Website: macys
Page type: cross-sells
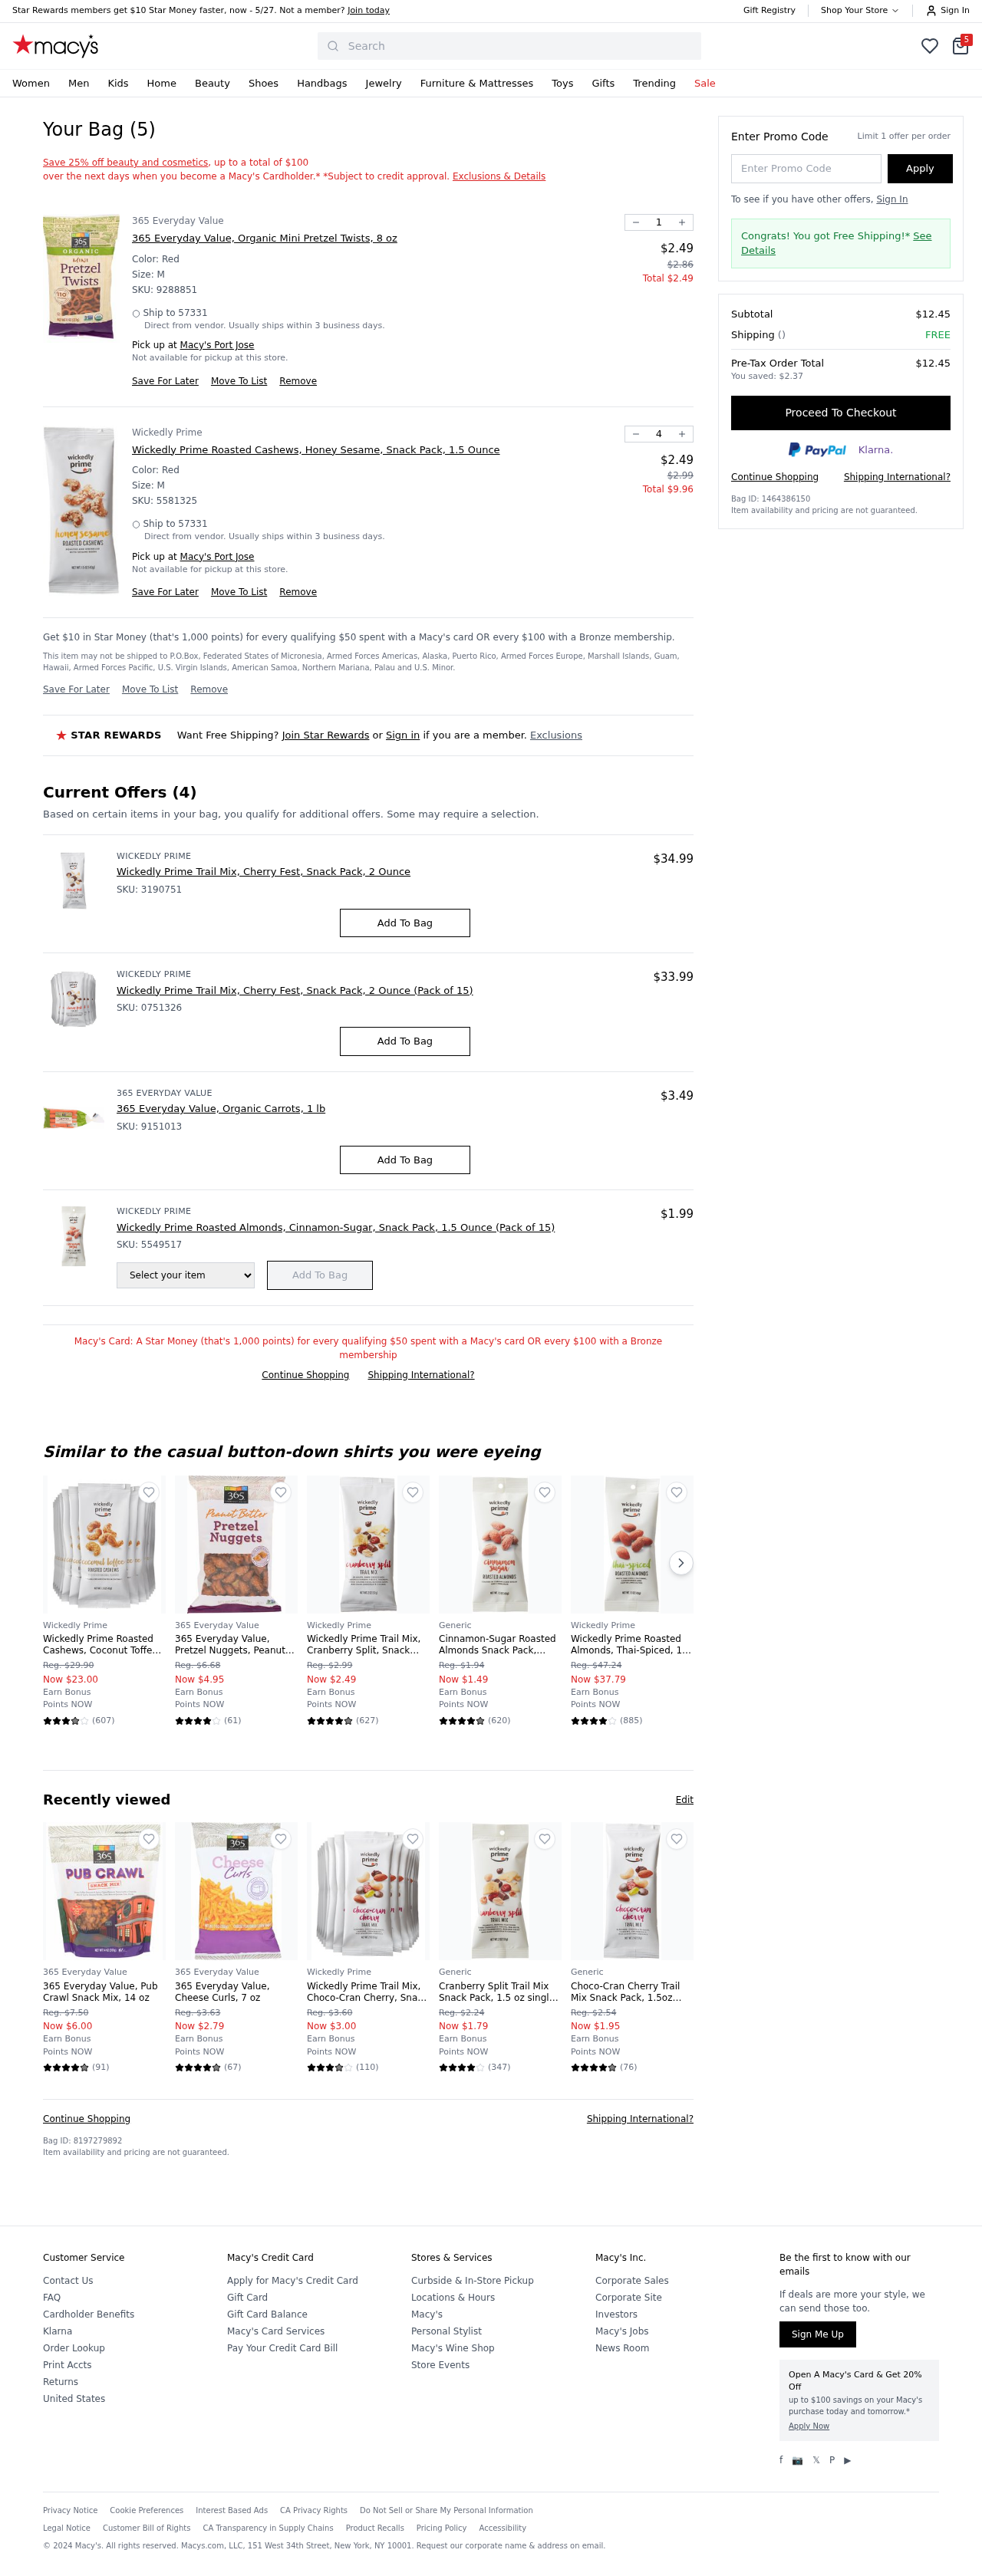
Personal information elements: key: PII_CITY
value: Port Jose
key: PII_POSTCODE
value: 57331
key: PII_PROMO_CODE
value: WELCOME50
Product elements: key: PRODUCT10_BRAND
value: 365 Everyday Value
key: PRODUCT10_NAME
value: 365 Everyday Value, Pub Crawl Snack Mix, 14 oz
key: PRODUCT10_NUM_RATINGS
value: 91
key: PRODUCT10_PRICE
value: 6
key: PRODUCT10_RATING
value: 4.6
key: PRODUCT11_BRAND
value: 365 Everyday Value
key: PRODUCT11_NAME
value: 365 Everyday Value, Cheese Curls, 7 oz
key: PRODUCT11_NUM_RATINGS
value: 67
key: PRODUCT11_PRICE
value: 2.79
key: PRODUCT11_RATING
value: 4.7
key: PRODUCT12_BRAND
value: Wickedly Prime
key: PRODUCT12_NAME
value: Wickedly Prime Trail Mix, Choco-Cran Cherry, Snack Pack, 2 Ounce (Pack of 15)
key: PRODUCT12_NUM_RATINGS
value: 110
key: PRODUCT12_PRICE
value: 3
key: PRODUCT12_RATING
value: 3.6
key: PRODUCT13_BRAND
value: Generic
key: PRODUCT13_NAME
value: Cranberry Split Trail Mix Snack Pack, 1.5 oz single serve (Pack of 300)
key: PRODUCT13_NUM_RATINGS
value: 347
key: PRODUCT13_PRICE
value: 1.79
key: PRODUCT13_RATING
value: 4.4
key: PRODUCT14_BRAND
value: Generic
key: PRODUCT14_NAME
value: Choco-Cran Cherry Trail Mix Snack Pack, 1.5oz single serve (Pack of 300)
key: PRODUCT14_NUM_RATINGS
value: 76
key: PRODUCT14_PRICE
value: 1.95
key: PRODUCT14_RATING
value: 4.8
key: PRODUCT15_BRAND
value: Wickedly Prime
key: PRODUCT15_NAME
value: Wickedly Prime Trail Mix, Cherry Fest, Snack Pack, 2 Ounce
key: PRODUCT15_PRICE
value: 34.99
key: PRODUCT16_BRAND
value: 365 Everyday Value
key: PRODUCT16_NAME
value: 365 Everyday Value, Organic Carrots, 1 lb
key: PRODUCT16_PRICE
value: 3.49
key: PRODUCT1_BRAND
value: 365 Everyday Value
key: PRODUCT1_NAME
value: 365 Everyday Value, Organic Mini Pretzel Twists, 8 oz
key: PRODUCT1_PRICE
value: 2.49
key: PRODUCT1_QUANTITY
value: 1
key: PRODUCT2_BRAND
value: Wickedly Prime
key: PRODUCT2_NAME
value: Wickedly Prime Roasted Cashews, Honey Sesame, Snack Pack, 1.5 Ounce
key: PRODUCT2_PRICE
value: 2.49
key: PRODUCT2_QUANTITY
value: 4
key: PRODUCT3_BRAND
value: Wickedly Prime
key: PRODUCT3_NAME
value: Wickedly Prime Trail Mix, Cherry Fest, Snack Pack, 2 Ounce (Pack of 15)
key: PRODUCT3_PRICE
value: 33.99
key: PRODUCT4_BRAND
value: Wickedly Prime
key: PRODUCT4_NAME
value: Wickedly Prime Roasted Almonds, Cinnamon-Sugar, Snack Pack, 1.5 Ounce (Pack of 15)
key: PRODUCT4_PRICE
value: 1.99
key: PRODUCT5_BRAND
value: Wickedly Prime
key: PRODUCT5_NAME
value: Wickedly Prime Roasted Cashews, Coconut Toffee, Snack Pack, 1.5 Ounce (Pack of 15)
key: PRODUCT5_NUM_RATINGS
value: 607
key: PRODUCT5_PRICE
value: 23
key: PRODUCT5_RATING
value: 3.8
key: PRODUCT6_BRAND
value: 365 Everyday Value
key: PRODUCT6_NAME
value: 365 Everyday Value, Pretzel Nuggets, Peanut Butter, 10 oz
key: PRODUCT6_NUM_RATINGS
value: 61
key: PRODUCT6_PRICE
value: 4.95
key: PRODUCT6_RATING
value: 4.2
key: PRODUCT7_BRAND
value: Wickedly Prime
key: PRODUCT7_NAME
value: Wickedly Prime Trail Mix, Cranberry Split, Snack Pack, 2 Ounce
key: PRODUCT7_NUM_RATINGS
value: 627
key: PRODUCT7_PRICE
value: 2.49
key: PRODUCT7_RATING
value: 4.7
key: PRODUCT8_BRAND
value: Generic
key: PRODUCT8_NAME
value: Cinnamon-Sugar Roasted Almonds Snack Pack, 1.5oz single serve (Pack of 300)
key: PRODUCT8_NUM_RATINGS
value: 620
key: PRODUCT8_PRICE
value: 1.49
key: PRODUCT8_RATING
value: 4.5
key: PRODUCT9_BRAND
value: Wickedly Prime
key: PRODUCT9_NAME
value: Wickedly Prime Roasted Almonds, Thai-Spiced, 1.5 Ounce (Pack of 15)
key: PRODUCT9_NUM_RATINGS
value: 885
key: PRODUCT9_PRICE
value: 37.79
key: PRODUCT9_RATING
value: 4
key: PRODUCT1_SKU
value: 9288851
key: PRODUCT1_ORIGINAL_PRICE
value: $2.86
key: PRODUCT1_TOTAL
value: $2.49
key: PRODUCT2_SKU
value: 5581325
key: PRODUCT2_ORIGINAL_PRICE
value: $2.99
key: PRODUCT2_TOTAL
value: $9.96
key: PRODUCT15_SKU
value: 3190751
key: PRODUCT3_SKU
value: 0751326
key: PRODUCT16_SKU
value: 9151013
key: PRODUCT4_SKU
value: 5549517
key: PRODUCT5_ORIGINAL_PRICE
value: Reg. $29.90
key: PRODUCT6_ORIGINAL_PRICE
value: Reg. $6.68
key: PRODUCT7_ORIGINAL_PRICE
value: Reg. $2.99
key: PRODUCT8_ORIGINAL_PRICE
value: Reg. $1.94
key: PRODUCT9_ORIGINAL_PRICE
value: Reg. $47.24
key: PRODUCT10_ORIGINAL_PRICE
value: Reg. $7.50
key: PRODUCT11_ORIGINAL_PRICE
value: Reg. $3.63
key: PRODUCT12_ORIGINAL_PRICE
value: Reg. $3.60
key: PRODUCT13_ORIGINAL_PRICE
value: Reg. $2.24
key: PRODUCT14_ORIGINAL_PRICE
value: Reg. $2.54
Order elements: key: ORDER_NUM_ITEMS
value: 5
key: ORDER_SUBTOTAL
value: $12.45
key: ORDER_TOTAL
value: $12.45
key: ORDER_SAVINGS
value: $2.37
Search elements: key: HEADER_SEARCH
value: Search